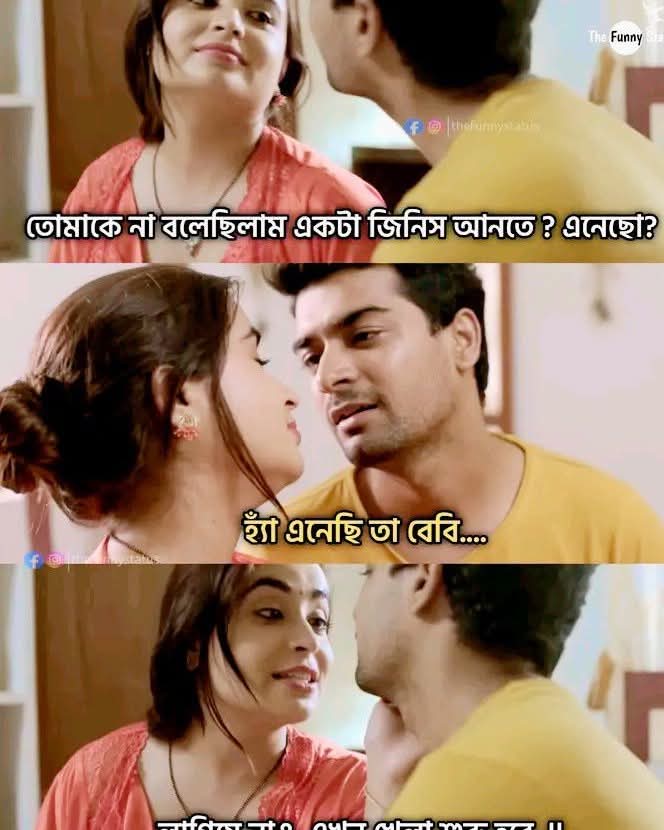
Text: তোমাকে না বলেছিলাম একটা জিনিস আনতে? এনেছো?
হ্যাঁ এনেছি তা বেবি....
Label: Non Hate